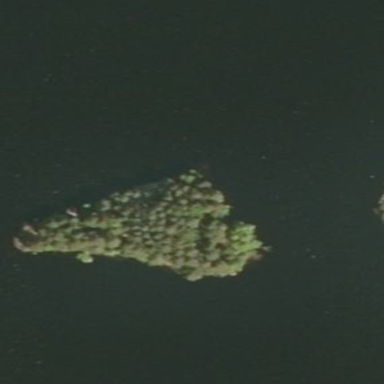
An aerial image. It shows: Island.